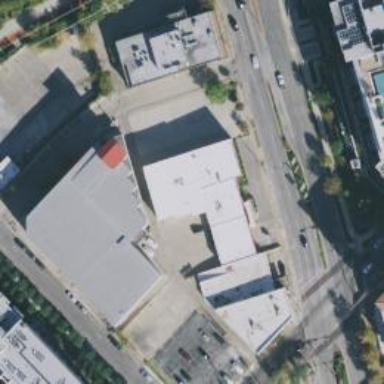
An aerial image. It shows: Retail building.